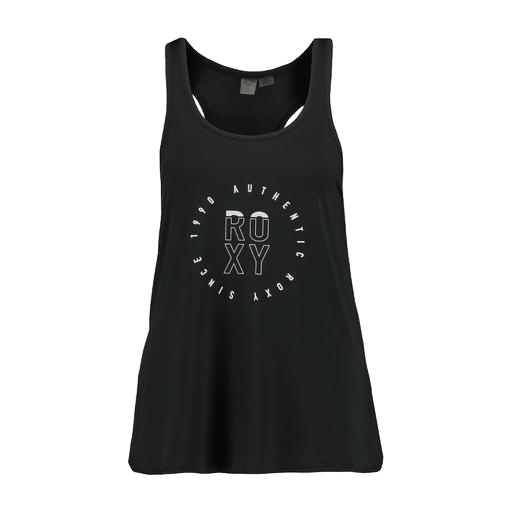
branded tank-top, black graphic tank, black graphic tank top, white background